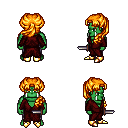
a pixel art fantasy rpg character, male body template, orc, green skin, red robe, metal pants, light blonde princess hairstyle, gold boots, dagger, four views (front, back, left, right), 2x2 character sprite sheet, small pixel art, hard edges, no anti-aliasing